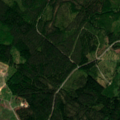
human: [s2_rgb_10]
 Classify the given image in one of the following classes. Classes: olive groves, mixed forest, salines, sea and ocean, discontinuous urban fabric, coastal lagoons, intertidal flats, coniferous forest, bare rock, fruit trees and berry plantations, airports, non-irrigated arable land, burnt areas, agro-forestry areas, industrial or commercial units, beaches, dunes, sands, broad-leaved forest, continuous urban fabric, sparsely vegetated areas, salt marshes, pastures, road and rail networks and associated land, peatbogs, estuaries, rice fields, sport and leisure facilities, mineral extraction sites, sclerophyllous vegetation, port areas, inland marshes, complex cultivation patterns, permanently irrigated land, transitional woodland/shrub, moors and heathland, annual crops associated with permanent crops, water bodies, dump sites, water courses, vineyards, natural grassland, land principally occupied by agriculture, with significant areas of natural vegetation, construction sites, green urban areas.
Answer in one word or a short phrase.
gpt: non-irrigated arable land, coniferous forest, mixed forest, transitional woodland/shrub